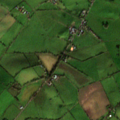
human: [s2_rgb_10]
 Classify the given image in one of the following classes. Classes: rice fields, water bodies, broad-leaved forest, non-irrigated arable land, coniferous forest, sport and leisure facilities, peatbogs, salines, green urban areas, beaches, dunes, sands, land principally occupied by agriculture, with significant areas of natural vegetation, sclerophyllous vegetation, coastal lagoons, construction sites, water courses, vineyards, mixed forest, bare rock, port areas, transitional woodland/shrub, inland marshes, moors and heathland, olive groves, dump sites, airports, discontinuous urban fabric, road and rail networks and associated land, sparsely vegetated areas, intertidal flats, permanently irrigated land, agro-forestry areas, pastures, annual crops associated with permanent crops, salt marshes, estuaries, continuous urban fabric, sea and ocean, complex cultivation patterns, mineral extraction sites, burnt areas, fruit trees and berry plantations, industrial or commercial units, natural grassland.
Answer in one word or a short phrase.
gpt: pastures, land principally occupied by agriculture, with significant areas of natural vegetation